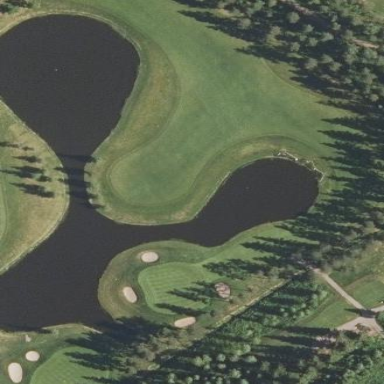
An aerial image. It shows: Water hazard in golf course. The hazard is natural water feature.